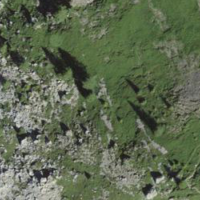
EUNIS habitat code: 41
Species observed at this site:
Astrantia major